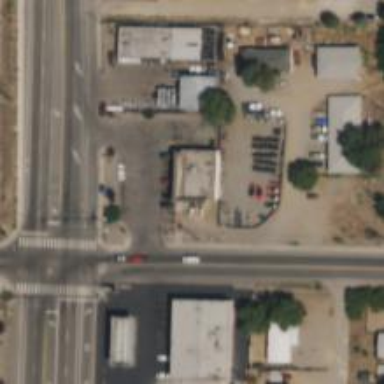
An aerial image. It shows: Convenience shop.